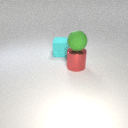
large red metal cylinder below large green rubber sphere